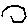
Label: hexagon